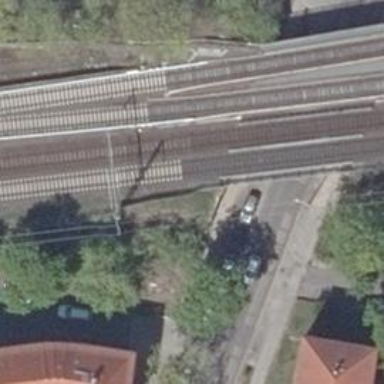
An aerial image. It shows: Railway milestone with catenary mast.